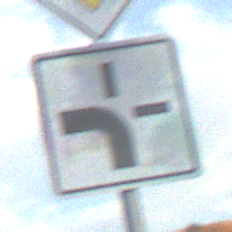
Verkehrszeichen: VerlaufVorfahrtsstrasse1
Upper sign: Vorfahrtsstrasse
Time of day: SunriseSunset
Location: Outdoor (RoadRail)
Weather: PartlyCloudy
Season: NotSpecified
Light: Natural